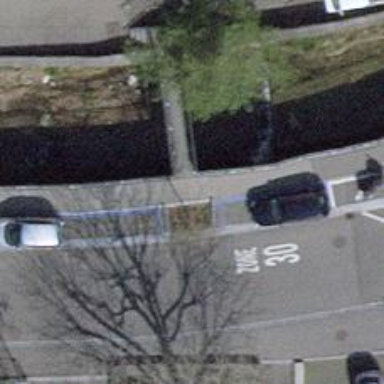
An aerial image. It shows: Footway on bridge.